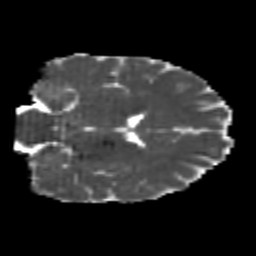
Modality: MD
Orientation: coronal
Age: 24
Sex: male
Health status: healthy
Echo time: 0.074 s